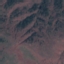
Land use / land cover class: HerbaceousVegetation